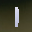
Label: 1